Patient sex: M
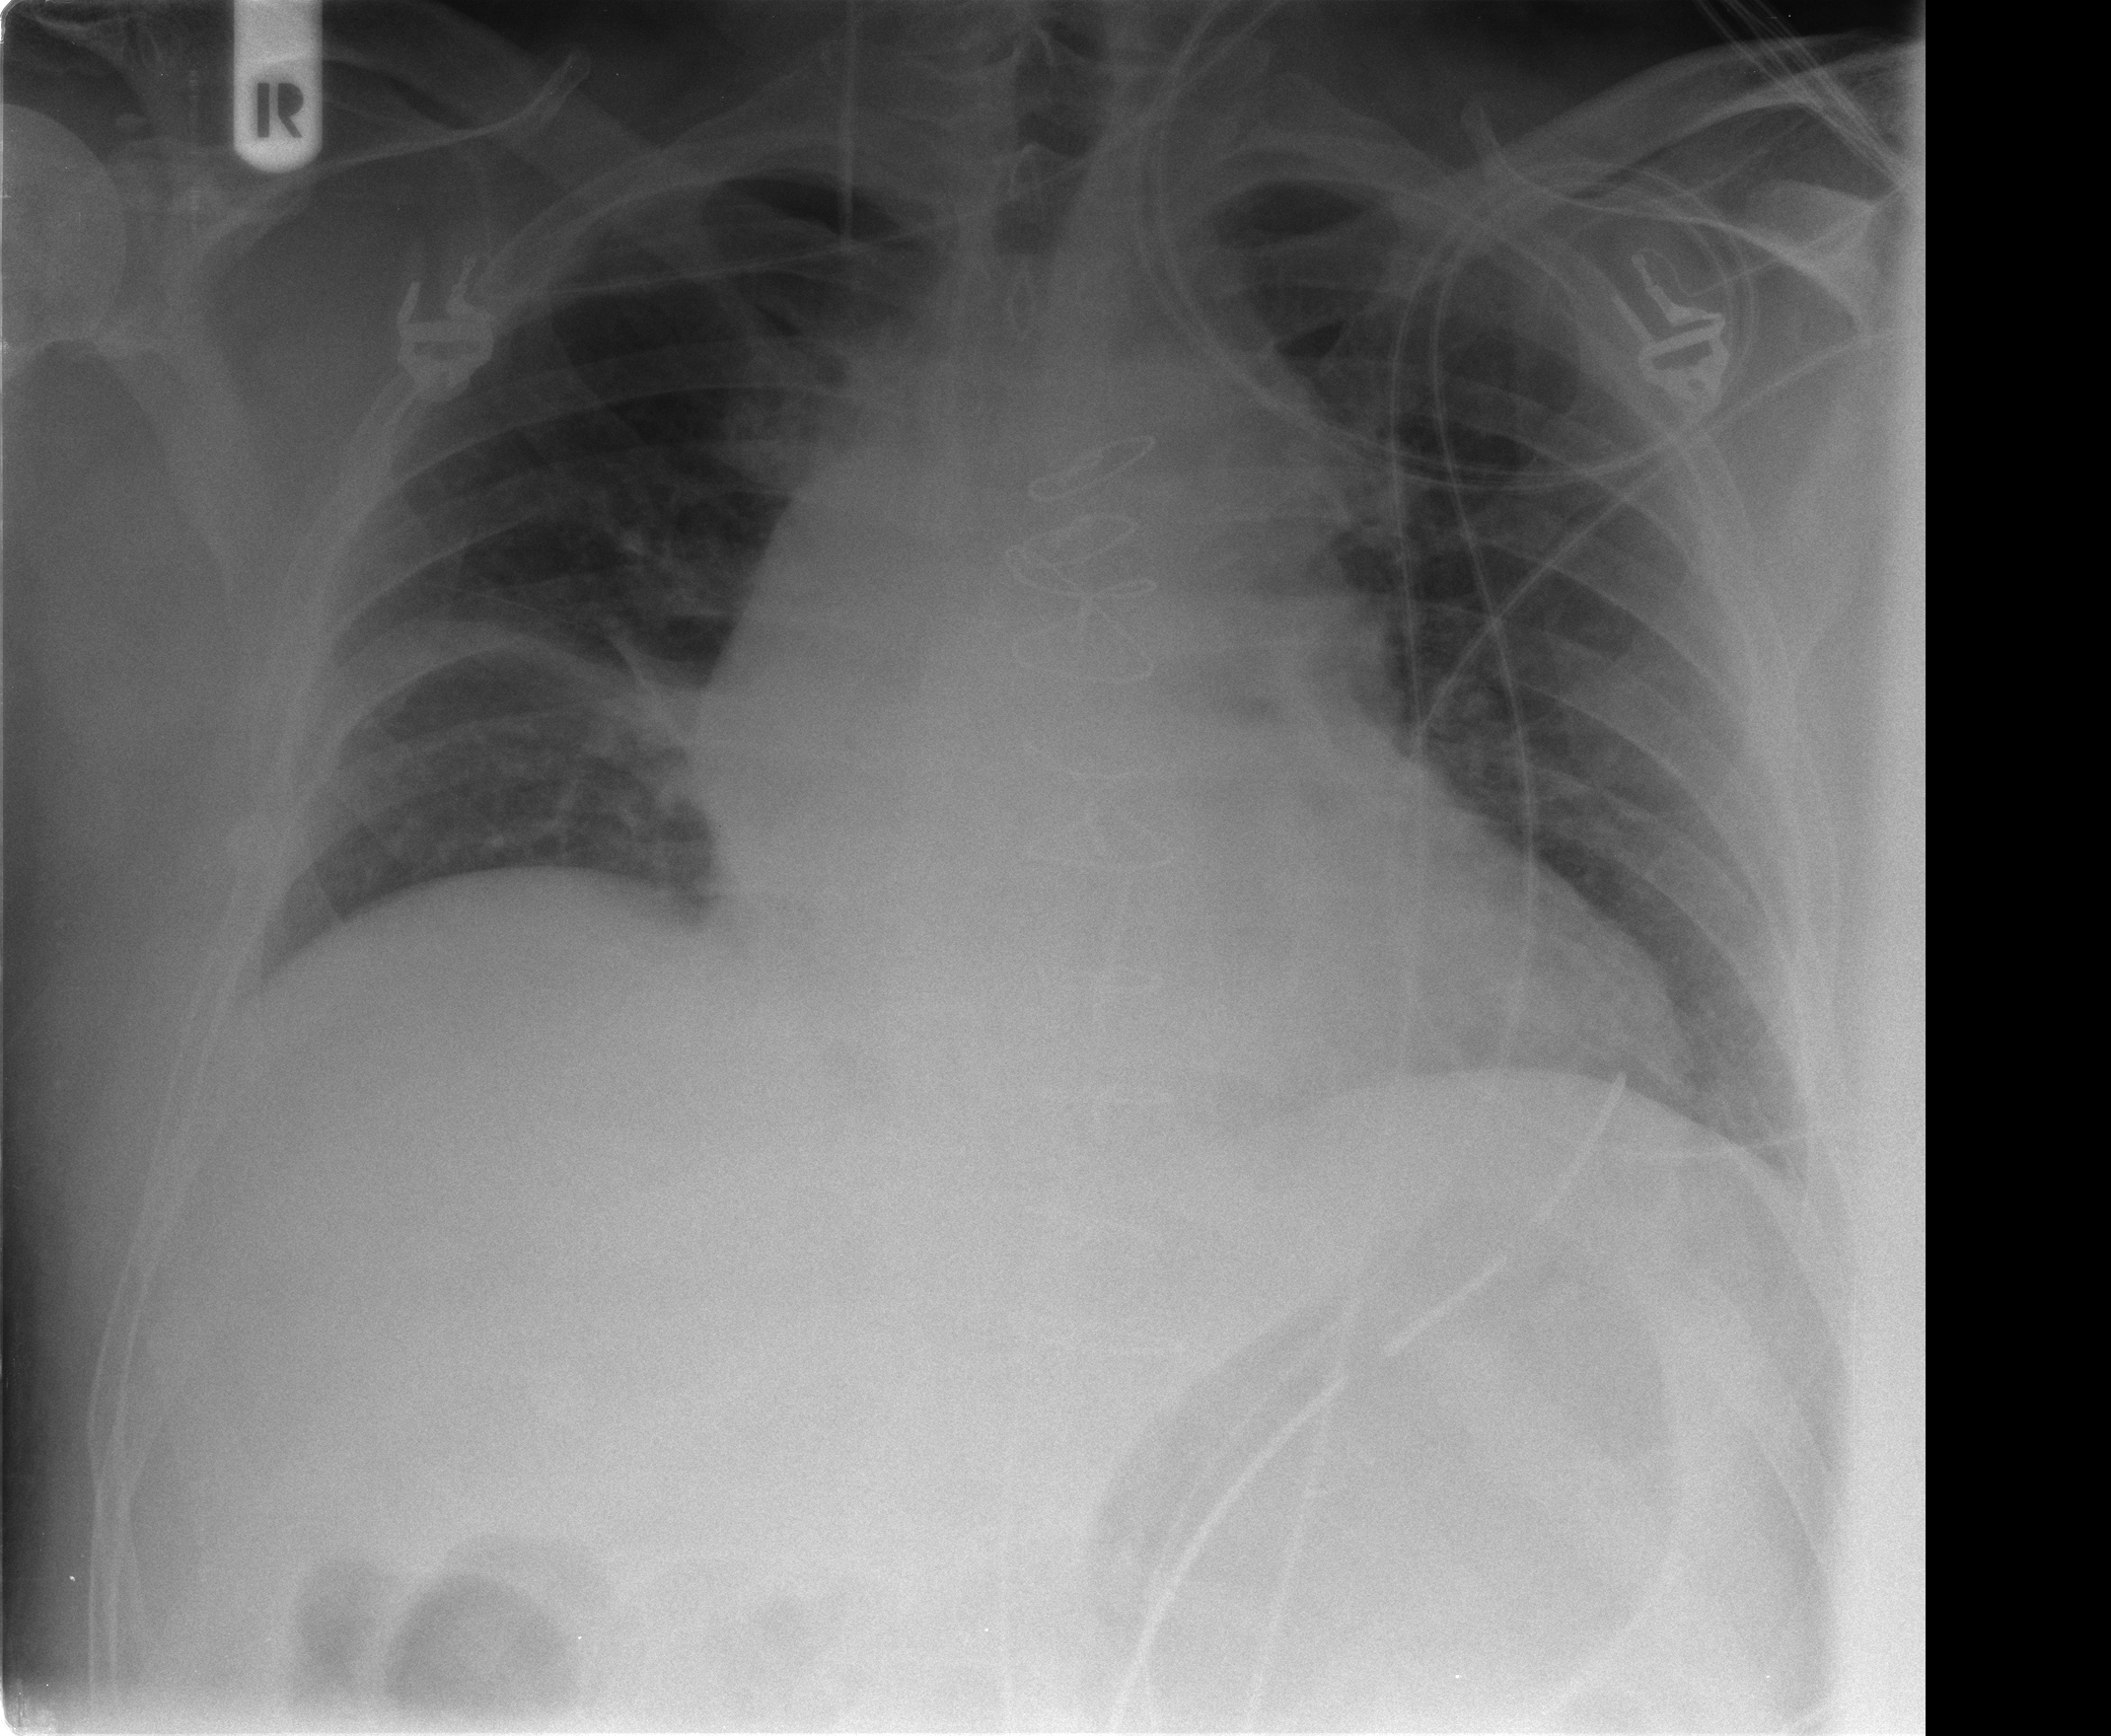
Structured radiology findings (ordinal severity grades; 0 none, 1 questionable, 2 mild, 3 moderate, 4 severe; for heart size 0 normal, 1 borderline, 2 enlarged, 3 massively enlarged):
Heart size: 2
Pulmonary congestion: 0
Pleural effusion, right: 0
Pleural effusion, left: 0
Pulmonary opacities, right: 1
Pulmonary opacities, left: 0
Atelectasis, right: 2
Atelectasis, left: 2